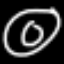
Label: donut